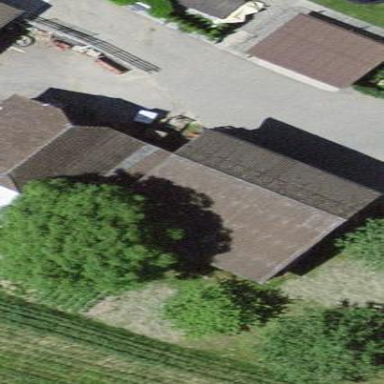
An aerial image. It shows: Shed.